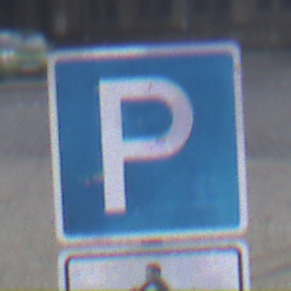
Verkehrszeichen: Parken
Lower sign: HinweisDurchSinnbild18
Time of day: MorningAfternoon
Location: Outdoor (Urban)
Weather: PartlyCloudy
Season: NotSpecified
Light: Natural